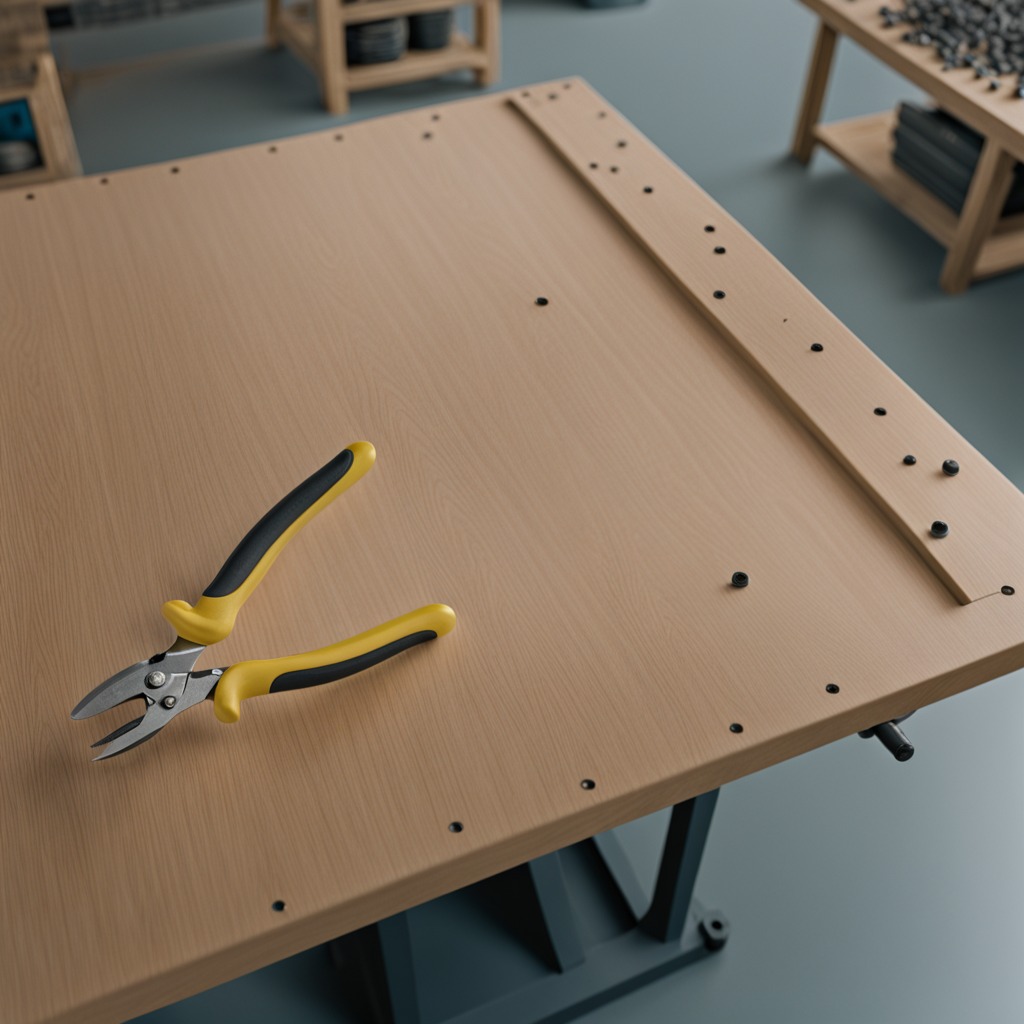
A plier is lying on the workbench.